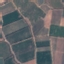
Label: PermanentCrop